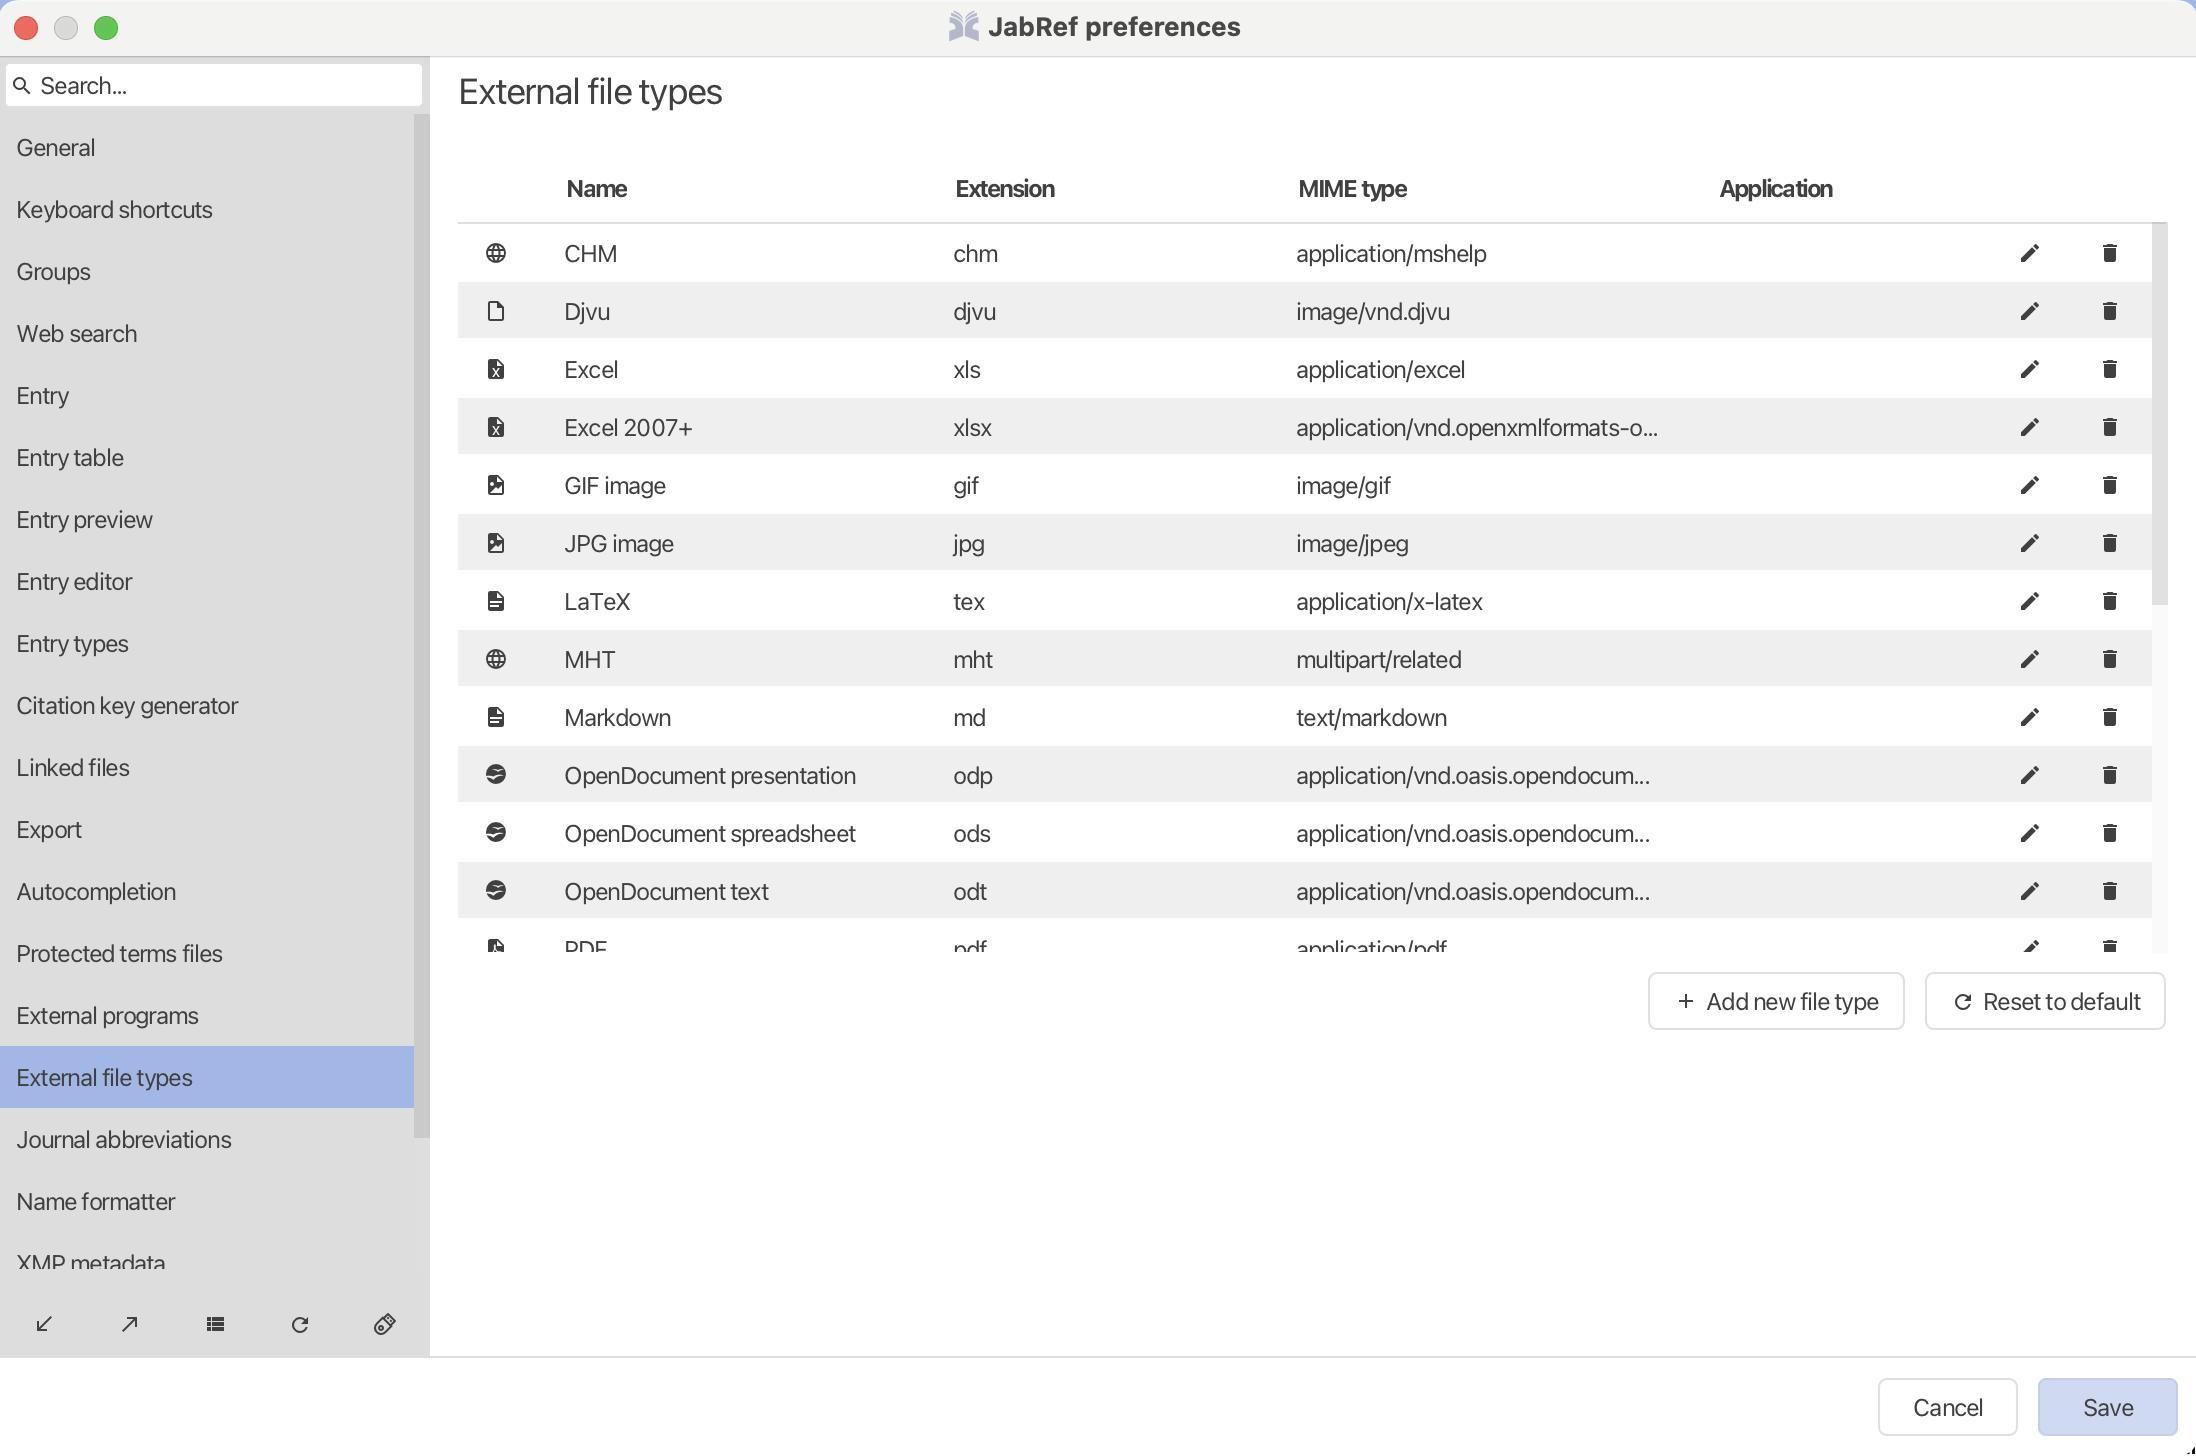
Accessibility tree:
{"name": "JabRef_preferences", "role": "AXWindow", "description": null, "role_description": "звичайне вікно", "value": null, "position": "314.00;193.00", "size": "1100;728", "children": [{"name": null, "role": "No role", "description": null, "role_description": "dialog", "value": null, "position": "0.00;28.00", "size": "1100;700", "children": [{"name": null, "role": "AXButton", "description": "Cancel", "role_description": "кнопка", "value": null, "position": "940.00;689.00", "size": "70;29", "children": []}, {"name": null, "role": "AXButton", "description": "Save", "role_description": "кнопка", "value": null, "position": "1020.00;689.00", "size": "70;29", "children": []}, {"name": null, "role": "AXTextField", "description": null, "role_description": "текстове поле", "value": "Search...", "position": "3.00;31.00", "size": "210;23", "children": [{"name": null, "role": "AXStaticText", "description": null, "role_description": "текст", "value": "Search...", "position": "21.00;35.00", "size": "43;15", "children": []}, {"name": null, "role": "AXStaticText", "description": null, "role_description": "текст", "value": "", "position": "21.00;35.00", "size": "0;15", "children": []}, {"name": null, "role": "AXStaticText", "description": null, "role_description": "текст", "value": null, "position": "6.00;35.50", "size": "12;14", "children": []}]}, {"name": null, "role": "AXTable", "description": null, "role_description": "list", "value": null, "position": "0.00;57.00", "size": "216;580", "children": [{"name": "General", "role": "AXRow", "description": null, "role_description": "рядок таблиці", "value": null, "position": "1.00;58.00", "size": "207;31", "children": [{"name": null, "role": "AXStaticText", "description": null, "role_description": "текст", "value": "General", "position": "9.00;66.00", "size": "39;15", "children": []}]}, {"name": "Keyboard_shortcuts", "role": "AXRow", "description": null, "role_description": "рядок таблиці", "value": null, "position": "1.00;89.00", "size": "207;31", "children": [{"name": null, "role": "AXStaticText", "description": null, "role_description": "текст", "value": "Keyboard shortcuts", "position": "9.00;97.00", "size": "98;15", "children": []}]}, {"name": "Groups", "role": "AXRow", "description": null, "role_description": "рядок таблиці", "value": null, "position": "1.00;120.00", "size": "207;31", "children": [{"name": null, "role": "AXStaticText", "description": null, "role_description": "текст", "value": "Groups", "position": "9.00;128.00", "size": "37;15", "children": []}]}, {"name": "Web_search", "role": "AXRow", "description": null, "role_description": "рядок таблиці", "value": null, "position": "1.00;151.00", "size": "207;31", "children": [{"name": null, "role": "AXStaticText", "description": null, "role_description": "текст", "value": "Web search", "position": "9.00;159.00", "size": "60;15", "children": []}]}, {"name": "Entry", "role": "AXRow", "description": null, "role_description": "рядок таблиці", "value": null, "position": "1.00;182.00", "size": "207;31", "children": [{"name": null, "role": "AXStaticText", "description": null, "role_description": "текст", "value": "Entry", "position": "9.00;190.00", "size": "26;15", "children": []}]}, {"name": "Entry_table", "role": "AXRow", "description": null, "role_description": "рядок таблиці", "value": null, "position": "1.00;213.00", "size": "207;31", "children": [{"name": null, "role": "AXStaticText", "description": null, "role_description": "текст", "value": "Entry table", "position": "9.00;221.00", "size": "53;15", "children": []}]}, {"name": "Entry_preview", "role": "AXRow", "description": null, "role_description": "рядок таблиці", "value": null, "position": "1.00;244.00", "size": "207;31", "children": [{"name": null, "role": "AXStaticText", "description": null, "role_description": "текст", "value": "Entry preview", "position": "9.00;252.00", "size": "68;15", "children": []}]}, {"name": "Entry_editor", "role": "AXRow", "description": null, "role_description": "рядок таблиці", "value": null, "position": "1.00;275.00", "size": "207;31", "children": [{"name": null, "role": "AXStaticText", "description": null, "role_description": "текст", "value": "Entry editor", "position": "9.00;283.00", "size": "58;15", "children": []}]}, {"name": "Entry_types", "role": "AXRow", "description": null, "role_description": "рядок таблиці", "value": null, "position": "1.00;306.00", "size": "207;31", "children": [{"name": null, "role": "AXStaticText", "description": null, "role_description": "текст", "value": "Entry types", "position": "9.00;314.00", "size": "56;15", "children": []}]}, {"name": "Citation_key_generator", "role": "AXRow", "description": null, "role_description": "рядок таблиці", "value": null, "position": "1.00;337.00", "size": "207;31", "children": [{"name": null, "role": "AXStaticText", "description": null, "role_description": "текст", "value": "Citation key generator", "position": "9.00;345.00", "size": "110;15", "children": []}]}, {"name": "Linked_files", "role": "AXRow", "description": null, "role_description": "рядок таблиці", "value": null, "position": "1.00;368.00", "size": "207;31", "children": [{"name": null, "role": "AXStaticText", "description": null, "role_description": "текст", "value": "Linked files", "position": "9.00;376.00", "size": "56;15", "children": []}]}, {"name": "Export", "role": "AXRow", "description": null, "role_description": "рядок таблиці", "value": null, "position": "1.00;399.00", "size": "207;31", "children": [{"name": null, "role": "AXStaticText", "description": null, "role_description": "текст", "value": "Export", "position": "9.00;407.00", "size": "33;15", "children": []}]}, {"name": "Autocompletion", "role": "AXRow", "description": null, "role_description": "рядок таблиці", "value": null, "position": "1.00;430.00", "size": "207;31", "children": [{"name": null, "role": "AXStaticText", "description": null, "role_description": "текст", "value": "Autocompletion", "position": "9.00;438.00", "size": "80;15", "children": []}]}, {"name": "Protected_terms_files", "role": "AXRow", "description": null, "role_description": "рядок таблиці", "value": null, "position": "1.00;461.00", "size": "207;31", "children": [{"name": null, "role": "AXStaticText", "description": null, "role_description": "текст", "value": "Protected terms files", "position": "9.00;469.00", "size": "103;15", "children": []}]}, {"name": "External_programs", "role": "AXRow", "description": null, "role_description": "рядок таблиці", "value": null, "position": "1.00;492.00", "size": "207;31", "children": [{"name": null, "role": "AXStaticText", "description": null, "role_description": "текст", "value": "External programs", "position": "9.00;500.00", "size": "91;15", "children": []}]}, {"name": "External_file_types", "role": "AXRow", "description": null, "role_description": "рядок таблиці", "value": null, "position": "1.00;523.00", "size": "207;31", "children": [{"name": null, "role": "AXStaticText", "description": null, "role_description": "текст", "value": "External file types", "position": "9.00;531.00", "size": "88;15", "children": []}]}, {"name": "Journal_abbreviations", "role": "AXRow", "description": null, "role_description": "рядок таблиці", "value": null, "position": "1.00;554.00", "size": "207;31", "children": [{"name": null, "role": "AXStaticText", "description": null, "role_description": "текст", "value": "Journal abbreviations", "position": "9.00;562.00", "size": "107;15", "children": []}]}, {"name": "Name_formatter", "role": "AXRow", "description": null, "role_description": "рядок таблиці", "value": null, "position": "1.00;585.00", "size": "207;31", "children": [{"name": null, "role": "AXStaticText", "description": null, "role_description": "текст", "value": "Name formatter", "position": "9.00;593.00", "size": "79;15", "children": []}]}, {"name": "XMP_metadata", "role": "AXRow", "description": null, "role_description": "рядок таблиці", "value": null, "position": "1.00;616.00", "size": "207;31", "children": [{"name": null, "role": "AXStaticText", "description": null, "role_description": "текст", "value": "XMP metadata", "position": "9.00;624.00", "size": "75;15", "children": []}]}, {"name": null, "role": "AXScrollBar", "description": null, "role_description": "смуга прокручування", "value": 0.0, "position": "208.00;57.00", "size": "8;580", "children": [{"name": null, "role": "AXButton", "description": null, "role_description": "кнопка", "value": null, "position": "208.00;635.50", "size": "8;1", "children": []}, {"name": null, "role": "AXButton", "description": null, "role_description": "кнопка", "value": null, "position": "208.00;57.00", "size": "8;1", "children": []}, {"name": null, "role": "AXValueIndicator", "description": null, "role_description": "індикатор значення", "value": 0.0, "position": "208.00;57.00", "size": "8;512", "children": []}]}]}, {"name": null, "role": "AXButton", "description": null, "role_description": "кнопка", "value": null, "position": "3.00;648.50", "size": "40;26", "children": []}, {"name": null, "role": "AXButton", "description": null, "role_description": "кнопка", "value": null, "position": "46.00;648.50", "size": "40;26", "children": []}, {"name": null, "role": "AXButton", "description": null, "role_description": "кнопка", "value": null, "position": "88.50;648.50", "size": "40;26", "children": []}, {"name": null, "role": "AXButton", "description": null, "role_description": "кнопка", "value": null, "position": "131.00;648.50", "size": "40;26", "children": []}, {"name": null, "role": "AXCheckBox", "description": null, "role_description": "галочка", "value": 0, "position": "173.50;648.50", "size": "40;26", "children": []}, {"name": null, "role": "AXScrollArea", "description": null, "role_description": "область прокручування", "value": null, "position": "224.00;28.00", "size": "876;650", "children": [{"name": null, "role": "AXStaticText", "description": null, "role_description": "текст", "value": "External file types", "position": "230.00;34.00", "size": "132;32", "children": []}, {"name": null, "role": "AXTable", "description": null, "role_description": "таблиця", "value": null, "position": "230.00;76.00", "size": "855;402", "children": [{"name": "", "role": "AXColumn", "description": null, "role_description": "стовпчик", "value": null, "position": "230.00;76.00", "size": "40;36", "children": [{"name": null, "role": "AXStaticText", "description": null, "role_description": "текст", "value": null, "position": "232.00;76.00", "size": "36;36", "children": []}]}, {"name": "Name", "role": "AXColumn", "description": null, "role_description": "стовпчик", "value": null, "position": "270.00;76.00", "size": "194;36", "children": [{"name": null, "role": "AXStaticText", "description": null, "role_description": "текст", "value": "Name", "position": "272.00;76.00", "size": "190;36", "children": []}]}, {"name": "Extension", "role": "AXColumn", "description": null, "role_description": "стовпчик", "value": null, "position": "464.50;76.00", "size": "172;36", "children": [{"name": null, "role": "AXStaticText", "description": null, "role_description": "текст", "value": "Extension", "position": "466.50;76.00", "size": "168;36", "children": []}]}, {"name": "MIME_type", "role": "AXColumn", "description": null, "role_description": "стовпчик", "value": null, "position": "636.00;76.00", "size": "210;36", "children": [{"name": null, "role": "AXStaticText", "description": null, "role_description": "текст", "value": "MIME type", "position": "638.00;76.00", "size": "206;36", "children": []}]}, {"name": "Application", "role": "AXColumn", "description": null, "role_description": "стовпчик", "value": null, "position": "846.50;76.00", "size": "150;36", "children": [{"name": null, "role": "AXStaticText", "description": null, "role_description": "текст", "value": "Application", "position": "848.50;76.00", "size": "146;36", "children": []}]}, {"name": "", "role": "AXColumn", "description": null, "role_description": "стовпчик", "value": null, "position": "997.00;76.00", "size": "40;36", "children": [{"name": null, "role": "AXStaticText", "description": null, "role_description": "текст", "value": null, "position": "999.00;76.00", "size": "36;36", "children": []}]}, {"name": "", "role": "AXColumn", "description": null, "role_description": "стовпчик", "value": null, "position": "1037.00;76.00", "size": "40;36", "children": [{"name": null, "role": "AXStaticText", "description": null, "role_description": "текст", "value": null, "position": "1039.00;76.00", "size": "36;36", "children": []}]}, {"name": null, "role": "AXRow", "description": null, "role_description": "рядок таблиці", "value": null, "position": "230.00;112.00", "size": "847;29", "children": [{"name": null, "role": "AXCell", "description": null, "role_description": "комірка", "value": null, "position": "230.00;112.00", "size": "40;29", "children": [{"name": null, "role": "AXStaticText", "description": null, "role_description": "текст", "value": null, "position": "243.00;119.00", "size": "12;14", "children": []}]}, {"name": "CHM", "role": "AXCell", "description": null, "role_description": "комірка", "value": null, "position": "270.00;112.00", "size": "194;29", "children": [{"name": null, "role": "AXStaticText", "description": null, "role_description": "текст", "value": "CHM", "position": "283.00;119.00", "size": "27;15", "children": []}]}, {"name": "chm", "role": "AXCell", "description": null, "role_description": "комірка", "value": null, "position": "464.50;112.00", "size": "172;29", "children": [{"name": null, "role": "AXStaticText", "description": null, "role_description": "текст", "value": "chm", "position": "477.50;119.00", "size": "22;15", "children": []}]}, {"name": "application/mshelp", "role": "AXCell", "description": null, "role_description": "комірка", "value": null, "position": "636.00;112.00", "size": "210;29", "children": [{"name": null, "role": "AXStaticText", "description": null, "role_description": "текст", "value": "application/mshelp", "position": "649.00;119.00", "size": "95;15", "children": []}]}, {"name": null, "role": "AXCell", "description": null, "role_description": "комірка", "value": null, "position": "846.50;112.00", "size": "150;29", "children": [{"name": null, "role": "AXStaticText", "description": null, "role_description": "текст", "value": "", "position": "859.50;119.00", "size": "0;0", "children": []}]}, {"name": null, "role": "AXCell", "description": null, "role_description": "комірка", "value": null, "position": "997.00;112.00", "size": "40;29", "children": [{"name": null, "role": "AXStaticText", "description": null, "role_description": "текст", "value": null, "position": "1010.00;119.00", "size": "12;14", "children": []}]}, {"name": null, "role": "AXCell", "description": null, "role_description": "комірка", "value": null, "position": "1037.00;112.00", "size": "40;29", "children": [{"name": null, "role": "AXStaticText", "description": null, "role_description": "текст", "value": null, "position": "1050.00;119.00", "size": "12;14", "children": []}]}]}, {"name": null, "role": "AXRow", "description": null, "role_description": "рядок таблиці", "value": null, "position": "230.00;141.00", "size": "847;29", "children": [{"name": null, "role": "AXCell", "description": null, "role_description": "комірка", "value": null, "position": "230.00;141.00", "size": "40;29", "children": [{"name": null, "role": "AXStaticText", "description": null, "role_description": "текст", "value": null, "position": "243.00;148.00", "size": "12;14", "children": []}]}, {"name": "Djvu", "role": "AXCell", "description": null, "role_description": "комірка", "value": null, "position": "270.00;141.00", "size": "194;29", "children": [{"name": null, "role": "AXStaticText", "description": null, "role_description": "текст", "value": "Djvu", "position": "283.00;148.00", "size": "23;15", "children": []}]}, {"name": "djvu", "role": "AXCell", "description": null, "role_description": "комірка", "value": null, "position": "464.50;141.00", "size": "172;29", "children": [{"name": null, "role": "AXStaticText", "description": null, "role_description": "текст", "value": "djvu", "position": "477.50;148.00", "size": "21;15", "children": []}]}, {"name": "image/vnd.djvu", "role": "AXCell", "description": null, "role_description": "комірка", "value": null, "position": "636.00;141.00", "size": "210;29", "children": [{"name": null, "role": "AXStaticText", "description": null, "role_description": "текст", "value": "image/vnd.djvu", "position": "649.00;148.00", "size": "77;15", "children": []}]}, {"name": null, "role": "AXCell", "description": null, "role_description": "комірка", "value": null, "position": "846.50;141.00", "size": "150;29", "children": [{"name": null, "role": "AXStaticText", "description": null, "role_description": "текст", "value": "", "position": "859.50;148.00", "size": "0;0", "children": []}]}, {"name": null, "role": "AXCell", "description": null, "role_description": "комірка", "value": null, "position": "997.00;141.00", "size": "40;29", "children": [{"name": null, "role": "AXStaticText", "description": null, "role_description": "текст", "value": null, "position": "1010.00;148.00", "size": "12;14", "children": []}]}, {"name": null, "role": "AXCell", "description": null, "role_description": "комірка", "value": null, "position": "1037.00;141.00", "size": "40;29", "children": [{"name": null, "role": "AXStaticText", "description": null, "role_description": "текст", "value": null, "position": "1050.00;148.00", "size": "12;14", "children": []}]}]}, {"name": null, "role": "AXRow", "description": null, "role_description": "рядок таблиці", "value": null, "position": "230.00;170.00", "size": "847;29", "children": [{"name": null, "role": "AXCell", "description": null, "role_description": "комірка", "value": null, "position": "230.00;170.00", "size": "40;29", "children": [{"name": null, "role": "AXStaticText", "description": null, "role_description": "текст", "value": null, "position": "243.00;177.00", "size": "12;14", "children": []}]}, {"name": "Excel", "role": "AXCell", "description": null, "role_description": "комірка", "value": null, "position": "270.00;170.00", "size": "194;29", "children": [{"name": null, "role": "AXStaticText", "description": null, "role_description": "текст", "value": "Excel", "position": "283.00;177.00", "size": "27;15", "children": []}]}, {"name": "xls", "role": "AXCell", "description": null, "role_description": "комірка", "value": null, "position": "464.50;170.00", "size": "172;29", "children": [{"name": null, "role": "AXStaticText", "description": null, "role_description": "текст", "value": "xls", "position": "477.50;177.00", "size": "14;15", "children": []}]}, {"name": "application/excel", "role": "AXCell", "description": null, "role_description": "комірка", "value": null, "position": "636.00;170.00", "size": "210;29", "children": [{"name": null, "role": "AXStaticText", "description": null, "role_description": "текст", "value": "application/excel", "position": "649.00;177.00", "size": "85;15", "children": []}]}, {"name": null, "role": "AXCell", "description": null, "role_description": "комірка", "value": null, "position": "846.50;170.00", "size": "150;29", "children": [{"name": null, "role": "AXStaticText", "description": null, "role_description": "текст", "value": "", "position": "859.50;177.00", "size": "0;0", "children": []}]}, {"name": null, "role": "AXCell", "description": null, "role_description": "комірка", "value": null, "position": "997.00;170.00", "size": "40;29", "children": [{"name": null, "role": "AXStaticText", "description": null, "role_description": "текст", "value": null, "position": "1010.00;177.00", "size": "12;14", "children": []}]}, {"name": null, "role": "AXCell", "description": null, "role_description": "комірка", "value": null, "position": "1037.00;170.00", "size": "40;29", "children": [{"name": null, "role": "AXStaticText", "description": null, "role_description": "текст", "value": null, "position": "1050.00;177.00", "size": "12;14", "children": []}]}]}, {"name": null, "role": "AXRow", "description": null, "role_description": "рядок таблиці", "value": null, "position": "230.00;199.00", "size": "847;29", "children": [{"name": null, "role": "AXCell", "description": null, "role_description": "комірка", "value": null, "position": "230.00;199.00", "size": "40;29", "children": [{"name": null, "role": "AXStaticText", "description": null, "role_description": "текст", "value": null, "position": "243.00;206.00", "size": "12;14", "children": []}]}, {"name": "Excel_2007+", "role": "AXCell", "description": null, "role_description": "комірка", "value": null, "position": "270.00;199.00", "size": "194;29", "children": [{"name": null, "role": "AXStaticText", "description": null, "role_description": "текст", "value": "Excel 2007+", "position": "283.00;206.00", "size": "64;15", "children": []}]}, {"name": "xlsx", "role": "AXCell", "description": null, "role_description": "комірка", "value": null, "position": "464.50;199.00", "size": "172;29", "children": [{"name": null, "role": "AXStaticText", "description": null, "role_description": "текст", "value": "xlsx", "position": "477.50;206.00", "size": "19;15", "children": []}]}, {"name": "application/vnd.openxmlformats-officedocument.spreadsheetml.sheet", "role": "AXCell", "description": null, "role_description": "комірка", "value": null, "position": "636.00;199.00", "size": "210;29", "children": [{"name": null, "role": "AXStaticText", "description": null, "role_description": "текст", "value": "application/vnd.openxmlformats-o...", "position": "649.00;206.00", "size": "181;15", "children": []}]}, {"name": null, "role": "AXCell", "description": null, "role_description": "комірка", "value": null, "position": "846.50;199.00", "size": "150;29", "children": [{"name": null, "role": "AXStaticText", "description": null, "role_description": "текст", "value": "", "position": "859.50;206.00", "size": "0;0", "children": []}]}, {"name": null, "role": "AXCell", "description": null, "role_description": "комірка", "value": null, "position": "997.00;199.00", "size": "40;29", "children": [{"name": null, "role": "AXStaticText", "description": null, "role_description": "текст", "value": null, "position": "1010.00;206.00", "size": "12;14", "children": []}]}, {"name": null, "role": "AXCell", "description": null, "role_description": "комірка", "value": null, "position": "1037.00;199.00", "size": "40;29", "children": [{"name": null, "role": "AXStaticText", "description": null, "role_description": "текст", "value": null, "position": "1050.00;206.00", "size": "12;14", "children": []}]}]}, {"name": null, "role": "AXRow", "description": null, "role_description": "рядок таблиці", "value": null, "position": "230.00;228.00", "size": "847;29", "children": [{"name": null, "role": "AXCell", "description": null, "role_description": "комірка", "value": null, "position": "230.00;228.00", "size": "40;29", "children": [{"name": null, "role": "AXStaticText", "description": null, "role_description": "текст", "value": null, "position": "243.00;235.00", "size": "12;14", "children": []}]}, {"name": "GIF_image", "role": "AXCell", "description": null, "role_description": "комірка", "value": null, "position": "270.00;228.00", "size": "194;29", "children": [{"name": null, "role": "AXStaticText", "description": null, "role_description": "текст", "value": "GIF image", "position": "283.00;235.00", "size": "51;15", "children": []}]}, {"name": "gif", "role": "AXCell", "description": null, "role_description": "комірка", "value": null, "position": "464.50;228.00", "size": "172;29", "children": [{"name": null, "role": "AXStaticText", "description": null, "role_description": "текст", "value": "gif", "position": "477.50;235.00", "size": "13;15", "children": []}]}, {"name": "image/gif", "role": "AXCell", "description": null, "role_description": "комірка", "value": null, "position": "636.00;228.00", "size": "210;29", "children": [{"name": null, "role": "AXStaticText", "description": null, "role_description": "текст", "value": "image/gif", "position": "649.00;235.00", "size": "47;15", "children": []}]}, {"name": null, "role": "AXCell", "description": null, "role_description": "комірка", "value": null, "position": "846.50;228.00", "size": "150;29", "children": [{"name": null, "role": "AXStaticText", "description": null, "role_description": "текст", "value": "", "position": "859.50;235.00", "size": "0;0", "children": []}]}, {"name": null, "role": "AXCell", "description": null, "role_description": "комірка", "value": null, "position": "997.00;228.00", "size": "40;29", "children": [{"name": null, "role": "AXStaticText", "description": null, "role_description": "текст", "value": null, "position": "1010.00;235.00", "size": "12;14", "children": []}]}, {"name": null, "role": "AXCell", "description": null, "role_description": "комірка", "value": null, "position": "1037.00;228.00", "size": "40;29", "children": [{"name": null, "role": "AXStaticText", "description": null, "role_description": "текст", "value": null, "position": "1050.00;235.00", "size": "12;14", "children": []}]}]}, {"name": null, "role": "AXRow", "description": null, "role_description": "рядок таблиці", "value": null, "position": "230.00;257.00", "size": "847;29", "children": [{"name": null, "role": "AXCell", "description": null, "role_description": "комірка", "value": null, "position": "230.00;257.00", "size": "40;29", "children": [{"name": null, "role": "AXStaticText", "description": null, "role_description": "текст", "value": null, "position": "243.00;264.00", "size": "12;14", "children": []}]}, {"name": "JPG_image", "role": "AXCell", "description": null, "role_description": "комірка", "value": null, "position": "270.00;257.00", "size": "194;29", "children": [{"name": null, "role": "AXStaticText", "description": null, "role_description": "текст", "value": "JPG image", "position": "283.00;264.00", "size": "55;15", "children": []}]}, {"name": "jpg", "role": "AXCell", "description": null, "role_description": "комірка", "value": null, "position": "464.50;257.00", "size": "172;29", "children": [{"name": null, "role": "AXStaticText", "description": null, "role_description": "текст", "value": "jpg", "position": "477.15;264.00", "size": "16;15", "children": []}]}, {"name": "image/jpeg", "role": "AXCell", "description": null, "role_description": "комірка", "value": null, "position": "636.00;257.00", "size": "210;29", "children": [{"name": null, "role": "AXStaticText", "description": null, "role_description": "текст", "value": "image/jpeg", "position": "649.00;264.00", "size": "56;15", "children": []}]}, {"name": null, "role": "AXCell", "description": null, "role_description": "комірка", "value": null, "position": "846.50;257.00", "size": "150;29", "children": [{"name": null, "role": "AXStaticText", "description": null, "role_description": "текст", "value": "", "position": "859.50;264.00", "size": "0;0", "children": []}]}, {"name": null, "role": "AXCell", "description": null, "role_description": "комірка", "value": null, "position": "997.00;257.00", "size": "40;29", "children": [{"name": null, "role": "AXStaticText", "description": null, "role_description": "текст", "value": null, "position": "1010.00;264.00", "size": "12;14", "children": []}]}, {"name": null, "role": "AXCell", "description": null, "role_description": "комірка", "value": null, "position": "1037.00;257.00", "size": "40;29", "children": [{"name": null, "role": "AXStaticText", "description": null, "role_description": "текст", "value": null, "position": "1050.00;264.00", "size": "12;14", "children": []}]}]}, {"name": null, "role": "AXRow", "description": null, "role_description": "рядок таблиці", "value": null, "position": "230.00;286.00", "size": "847;29", "children": [{"name": null, "role": "AXCell", "description": null, "role_description": "комірка", "value": null, "position": "230.00;286.00", "size": "40;29", "children": [{"name": null, "role": "AXStaticText", "description": null, "role_description": "текст", "value": null, "position": "243.00;293.00", "size": "12;14", "children": []}]}, {"name": "LaTeX", "role": "AXCell", "description": null, "role_description": "комірка", "value": null, "position": "270.00;286.00", "size": "194;29", "children": [{"name": null, "role": "AXStaticText", "description": null, "role_description": "текст", "value": "LaTeX", "position": "283.00;293.00", "size": "33;15", "children": []}]}, {"name": "tex", "role": "AXCell", "description": null, "role_description": "комірка", "value": null, "position": "464.50;286.00", "size": "172;29", "children": [{"name": null, "role": "AXStaticText", "description": null, "role_description": "текст", "value": "tex", "position": "477.50;293.00", "size": "15;15", "children": []}]}, {"name": "application/x-latex", "role": "AXCell", "description": null, "role_description": "комірка", "value": null, "position": "636.00;286.00", "size": "210;29", "children": [{"name": null, "role": "AXStaticText", "description": null, "role_description": "текст", "value": "application/x-latex", "position": "649.00;293.00", "size": "93;15", "children": []}]}, {"name": null, "role": "AXCell", "description": null, "role_description": "комірка", "value": null, "position": "846.50;286.00", "size": "150;29", "children": [{"name": null, "role": "AXStaticText", "description": null, "role_description": "текст", "value": "", "position": "859.50;293.00", "size": "0;0", "children": []}]}, {"name": null, "role": "AXCell", "description": null, "role_description": "комірка", "value": null, "position": "997.00;286.00", "size": "40;29", "children": [{"name": null, "role": "AXStaticText", "description": null, "role_description": "текст", "value": null, "position": "1010.00;293.00", "size": "12;14", "children": []}]}, {"name": null, "role": "AXCell", "description": null, "role_description": "комірка", "value": null, "position": "1037.00;286.00", "size": "40;29", "children": [{"name": null, "role": "AXStaticText", "description": null, "role_description": "текст", "value": null, "position": "1050.00;293.00", "size": "12;14", "children": []}]}]}, {"name": null, "role": "AXRow", "description": null, "role_description": "рядок таблиці", "value": null, "position": "230.00;315.00", "size": "847;29", "children": [{"name": null, "role": "AXCell", "description": null, "role_description": "комірка", "value": null, "position": "230.00;315.00", "size": "40;29", "children": [{"name": null, "role": "AXStaticText", "description": null, "role_description": "текст", "value": null, "position": "243.00;322.00", "size": "12;14", "children": []}]}, {"name": "MHT", "role": "AXCell", "description": null, "role_description": "комірка", "value": null, "position": "270.00;315.00", "size": "194;29", "children": [{"name": null, "role": "AXStaticText", "description": null, "role_description": "текст", "value": "MHT", "position": "283.00;322.00", "size": "25;15", "children": []}]}, {"name": "mht", "role": "AXCell", "description": null, "role_description": "комірка", "value": null, "position": "464.50;315.00", "size": "172;29", "children": [{"name": null, "role": "AXStaticText", "description": null, "role_description": "текст", "value": "mht", "position": "477.50;322.00", "size": "20;15", "children": []}]}, {"name": "multipart/related", "role": "AXCell", "description": null, "role_description": "комірка", "value": null, "position": "636.00;315.00", "size": "210;29", "children": [{"name": null, "role": "AXStaticText", "description": null, "role_description": "текст", "value": "multipart/related", "position": "649.00;322.00", "size": "82;15", "children": []}]}, {"name": null, "role": "AXCell", "description": null, "role_description": "комірка", "value": null, "position": "846.50;315.00", "size": "150;29", "children": [{"name": null, "role": "AXStaticText", "description": null, "role_description": "текст", "value": "", "position": "859.50;322.00", "size": "0;0", "children": []}]}, {"name": null, "role": "AXCell", "description": null, "role_description": "комірка", "value": null, "position": "997.00;315.00", "size": "40;29", "children": [{"name": null, "role": "AXStaticText", "description": null, "role_description": "текст", "value": null, "position": "1010.00;322.00", "size": "12;14", "children": []}]}, {"name": null, "role": "AXCell", "description": null, "role_description": "комірка", "value": null, "position": "1037.00;315.00", "size": "40;29", "children": [{"name": null, "role": "AXStaticText", "description": null, "role_description": "текст", "value": null, "position": "1050.00;322.00", "size": "12;14", "children": []}]}]}, {"name": null, "role": "AXRow", "description": null, "role_description": "рядок таблиці", "value": null, "position": "230.00;344.00", "size": "847;29", "children": [{"name": null, "role": "AXCell", "description": null, "role_description": "комірка", "value": null, "position": "230.00;344.00", "size": "40;29", "children": [{"name": null, "role": "AXStaticText", "description": null, "role_description": "текст", "value": null, "position": "243.00;351.00", "size": "12;14", "children": []}]}, {"name": "Markdown", "role": "AXCell", "description": null, "role_description": "комірка", "value": null, "position": "270.00;344.00", "size": "194;29", "children": [{"name": null, "role": "AXStaticText", "description": null, "role_description": "текст", "value": "Markdown", "position": "283.00;351.00", "size": "53;15", "children": []}]}, {"name": "md", "role": "AXCell", "description": null, "role_description": "комірка", "value": null, "position": "464.50;344.00", "size": "172;29", "children": [{"name": null, "role": "AXStaticText", "description": null, "role_description": "текст", "value": "md", "position": "477.50;351.00", "size": "16;15", "children": []}]}, {"name": "text/markdown", "role": "AXCell", "description": null, "role_description": "комірка", "value": null, "position": "636.00;344.00", "size": "210;29", "children": [{"name": null, "role": "AXStaticText", "description": null, "role_description": "текст", "value": "text/markdown", "position": "649.00;351.00", "size": "75;15", "children": []}]}, {"name": null, "role": "AXCell", "description": null, "role_description": "комірка", "value": null, "position": "846.50;344.00", "size": "150;29", "children": [{"name": null, "role": "AXStaticText", "description": null, "role_description": "текст", "value": "", "position": "859.50;351.00", "size": "0;0", "children": []}]}, {"name": null, "role": "AXCell", "description": null, "role_description": "комірка", "value": null, "position": "997.00;344.00", "size": "40;29", "children": [{"name": null, "role": "AXStaticText", "description": null, "role_description": "текст", "value": null, "position": "1010.00;351.00", "size": "12;14", "children": []}]}, {"name": null, "role": "AXCell", "description": null, "role_description": "комірка", "value": null, "position": "1037.00;344.00", "size": "40;29", "children": [{"name": null, "role": "AXStaticText", "description": null, "role_description": "текст", "value": null, "position": "1050.00;351.00", "size": "12;14", "children": []}]}]}, {"name": null, "role": "AXRow", "description": null, "role_description": "рядок таблиці", "value": null, "position": "230.00;373.00", "size": "847;29", "children": [{"name": null, "role": "AXCell", "description": null, "role_description": "комірка", "value": null, "position": "230.00;373.00", "size": "40;29", "children": [{"name": null, "role": "AXStaticText", "description": null, "role_description": "текст", "value": null, "position": "243.00;380.00", "size": "12;14", "children": []}]}, {"name": "OpenDocument_presentation", "role": "AXCell", "description": null, "role_description": "комірка", "value": null, "position": "270.00;373.00", "size": "194;29", "children": [{"name": null, "role": "AXStaticText", "description": null, "role_description": "текст", "value": "OpenDocument presentation", "position": "283.00;380.00", "size": "146;15", "children": []}]}, {"name": "odp", "role": "AXCell", "description": null, "role_description": "комірка", "value": null, "position": "464.50;373.00", "size": "172;29", "children": [{"name": null, "role": "AXStaticText", "description": null, "role_description": "текст", "value": "odp", "position": "477.50;380.00", "size": "20;15", "children": []}]}, {"name": "application/vnd.oasis.opendocument.presentation", "role": "AXCell", "description": null, "role_description": "комірка", "value": null, "position": "636.00;373.00", "size": "210;29", "children": [{"name": null, "role": "AXStaticText", "description": null, "role_description": "текст", "value": "application/vnd.oasis.opendocum...", "position": "649.00;380.00", "size": "176;15", "children": []}]}, {"name": null, "role": "AXCell", "description": null, "role_description": "комірка", "value": null, "position": "846.50;373.00", "size": "150;29", "children": [{"name": null, "role": "AXStaticText", "description": null, "role_description": "текст", "value": "", "position": "859.50;380.00", "size": "0;0", "children": []}]}, {"name": null, "role": "AXCell", "description": null, "role_description": "комірка", "value": null, "position": "997.00;373.00", "size": "40;29", "children": [{"name": null, "role": "AXStaticText", "description": null, "role_description": "текст", "value": null, "position": "1010.00;380.00", "size": "12;14", "children": []}]}, {"name": null, "role": "AXCell", "description": null, "role_description": "комірка", "value": null, "position": "1037.00;373.00", "size": "40;29", "children": [{"name": null, "role": "AXStaticText", "description": null, "role_description": "текст", "value": null, "position": "1050.00;380.00", "size": "12;14", "children": []}]}]}, {"name": null, "role": "AXRow", "description": null, "role_description": "рядок таблиці", "value": null, "position": "230.00;402.00", "size": "847;29", "children": [{"name": null, "role": "AXCell", "description": null, "role_description": "комірка", "value": null, "position": "230.00;402.00", "size": "40;29", "children": [{"name": null, "role": "AXStaticText", "description": null, "role_description": "текст", "value": null, "position": "243.00;409.00", "size": "12;14", "children": []}]}, {"name": "OpenDocument_spreadsheet", "role": "AXCell", "description": null, "role_description": "комірка", "value": null, "position": "270.00;402.00", "size": "194;29", "children": [{"name": null, "role": "AXStaticText", "description": null, "role_description": "текст", "value": "OpenDocument spreadsheet", "position": "283.00;409.00", "size": "146;15", "children": []}]}, {"name": "ods", "role": "AXCell", "description": null, "role_description": "комірка", "value": null, "position": "464.50;402.00", "size": "172;29", "children": [{"name": null, "role": "AXStaticText", "description": null, "role_description": "текст", "value": "ods", "position": "477.50;409.00", "size": "19;15", "children": []}]}, {"name": "application/vnd.oasis.opendocument.spreadsheet", "role": "AXCell", "description": null, "role_description": "комірка", "value": null, "position": "636.00;402.00", "size": "210;29", "children": [{"name": null, "role": "AXStaticText", "description": null, "role_description": "текст", "value": "application/vnd.oasis.opendocum...", "position": "649.00;409.00", "size": "176;15", "children": []}]}, {"name": null, "role": "AXCell", "description": null, "role_description": "комірка", "value": null, "position": "846.50;402.00", "size": "150;29", "children": [{"name": null, "role": "AXStaticText", "description": null, "role_description": "текст", "value": "", "position": "859.50;409.00", "size": "0;0", "children": []}]}, {"name": null, "role": "AXCell", "description": null, "role_description": "комірка", "value": null, "position": "997.00;402.00", "size": "40;29", "children": [{"name": null, "role": "AXStaticText", "description": null, "role_description": "текст", "value": null, "position": "1010.00;409.00", "size": "12;14", "children": []}]}, {"name": null, "role": "AXCell", "description": null, "role_description": "комірка", "value": null, "position": "1037.00;402.00", "size": "40;29", "children": [{"name": null, "role": "AXStaticText", "description": null, "role_description": "текст", "value": null, "position": "1050.00;409.00", "size": "12;14", "children": []}]}]}, {"name": null, "role": "AXRow", "description": null, "role_description": "рядок таблиці", "value": null, "position": "230.00;431.00", "size": "847;29", "children": [{"name": null, "role": "AXCell", "description": null, "role_description": "комірка", "value": null, "position": "230.00;431.00", "size": "40;29", "children": [{"name": null, "role": "AXStaticText", "description": null, "role_description": "текст", "value": null, "position": "243.00;438.00", "size": "12;14", "children": []}]}, {"name": "OpenDocument_text", "role": "AXCell", "description": null, "role_description": "комірка", "value": null, "position": "270.00;431.00", "size": "194;29", "children": [{"name": null, "role": "AXStaticText", "description": null, "role_description": "текст", "value": "OpenDocument text", "position": "283.00;438.00", "size": "102;15", "children": []}]}, {"name": "odt", "role": "AXCell", "description": null, "role_description": "комірка", "value": null, "position": "464.50;431.00", "size": "172;29", "children": [{"name": null, "role": "AXStaticText", "description": null, "role_description": "текст", "value": "odt", "position": "477.50;438.00", "size": "17;15", "children": []}]}, {"name": "application/vnd.oasis.opendocument.text", "role": "AXCell", "description": null, "role_description": "комірка", "value": null, "position": "636.00;431.00", "size": "210;29", "children": [{"name": null, "role": "AXStaticText", "description": null, "role_description": "текст", "value": "application/vnd.oasis.opendocum...", "position": "649.00;438.00", "size": "176;15", "children": []}]}, {"name": null, "role": "AXCell", "description": null, "role_description": "комірка", "value": null, "position": "846.50;431.00", "size": "150;29", "children": [{"name": null, "role": "AXStaticText", "description": null, "role_description": "текст", "value": "", "position": "859.50;438.00", "size": "0;0", "children": []}]}, {"name": null, "role": "AXCell", "description": null, "role_description": "комірка", "value": null, "position": "997.00;431.00", "size": "40;29", "children": [{"name": null, "role": "AXStaticText", "description": null, "role_description": "текст", "value": null, "position": "1010.00;438.00", "size": "12;14", "children": []}]}, {"name": null, "role": "AXCell", "description": null, "role_description": "комірка", "value": null, "position": "1037.00;431.00", "size": "40;29", "children": [{"name": null, "role": "AXStaticText", "description": null, "role_description": "текст", "value": null, "position": "1050.00;438.00", "size": "12;14", "children": []}]}]}, {"name": null, "role": "AXRow", "description": null, "role_description": "рядок таблиці", "value": null, "position": "230.00;460.00", "size": "847;29", "children": [{"name": null, "role": "AXCell", "description": null, "role_description": "комірка", "value": null, "position": "230.00;460.00", "size": "40;29", "children": [{"name": null, "role": "AXStaticText", "description": null, "role_description": "текст", "value": null, "position": "243.00;467.00", "size": "12;14", "children": []}]}, {"name": "PDF", "role": "AXCell", "description": null, "role_description": "комірка", "value": null, "position": "270.00;460.00", "size": "194;29", "children": [{"name": null, "role": "AXStaticText", "description": null, "role_description": "текст", "value": "PDF", "position": "283.00;467.00", "size": "21;15", "children": []}]}, {"name": "pdf", "role": "AXCell", "description": null, "role_description": "комірка", "value": null, "position": "464.50;460.00", "size": "172;29", "children": [{"name": null, "role": "AXStaticText", "description": null, "role_description": "текст", "value": "pdf", "position": "477.50;467.00", "size": "17;15", "children": []}]}, {"name": "application/pdf", "role": "AXCell", "description": null, "role_description": "комірка", "value": null, "position": "636.00;460.00", "size": "210;29", "children": [{"name": null, "role": "AXStaticText", "description": null, "role_description": "текст", "value": "application/pdf", "position": "649.00;467.00", "size": "75;15", "children": []}]}, {"name": null, "role": "AXCell", "description": null, "role_description": "комірка", "value": null, "position": "846.50;460.00", "size": "150;29", "children": [{"name": null, "role": "AXStaticText", "description": null, "role_description": "текст", "value": "", "position": "859.50;467.00", "size": "0;0", "children": []}]}, {"name": null, "role": "AXCell", "description": null, "role_description": "комірка", "value": null, "position": "997.00;460.00", "size": "40;29", "children": [{"name": null, "role": "AXStaticText", "description": null, "role_description": "текст", "value": null, "position": "1010.00;467.00", "size": "12;14", "children": []}]}, {"name": null, "role": "AXCell", "description": null, "role_description": "комірка", "value": null, "position": "1037.00;460.00", "size": "40;29", "children": [{"name": null, "role": "AXStaticText", "description": null, "role_description": "текст", "value": null, "position": "1050.00;467.00", "size": "12;14", "children": []}]}]}, {"name": null, "role": "AXScrollBar", "description": null, "role_description": "смуга прокручування", "value": 0.0, "position": "1077.00;111.00", "size": "8;367", "children": [{"name": null, "role": "AXButton", "description": null, "role_description": "кнопка", "value": null, "position": "1077.00;477.00", "size": "8;1", "children": []}, {"name": null, "role": "AXButton", "description": null, "role_description": "кнопка", "value": null, "position": "1077.00;111.00", "size": "8;1", "children": []}, {"name": null, "role": "AXValueIndicator", "description": null, "role_description": "індикатор значення", "value": 0.0, "position": "1077.00;111.00", "size": "8;192", "children": []}]}]}, {"name": null, "role": "AXButton", "description": "Add new file type", "role_description": "кнопка", "value": null, "position": "825.00;486.00", "size": "128;29", "children": []}, {"name": null, "role": "AXButton", "description": "Reset to default", "role_description": "кнопка", "value": null, "position": "963.50;486.00", "size": "120;29", "children": []}]}]}, {"name": null, "role": "AXButton", "description": null, "role_description": "кнопка закривання", "value": null, "position": "7.00;6.00", "size": "14;16", "children": []}, {"name": null, "role": "AXButton", "description": null, "role_description": "кнопка оптимізації", "value": null, "position": "47.00;6.00", "size": "14;16", "children": [{"name": null, "role": "AXGroup", "description": null, "role_description": "група", "value": null, "position": "47.00;6.00", "size": "14;16", "children": [{"name": null, "role": "AXGroup", "description": null, "role_description": "group", "value": null, "position": "47.00;6.00", "size": "14;16", "children": []}]}]}, {"name": null, "role": "AXButton", "description": null, "role_description": "кнопка згортання", "value": null, "position": "27.00;6.00", "size": "14;16", "children": []}, {"name": "JabRef_preferences", "role": "AXImage", "description": null, "role_description": "зображення", "value": null, "position": "475.00;5.00", "size": "16;16", "children": []}, {"name": null, "role": "AXStaticText", "description": null, "role_description": "текст", "value": "JabRef preferences", "position": "493.00;5.00", "size": "131;16", "children": []}]}